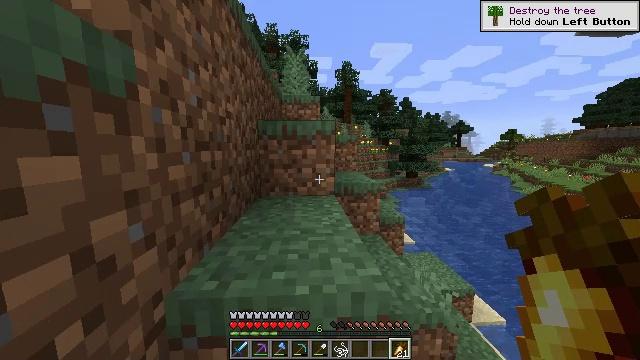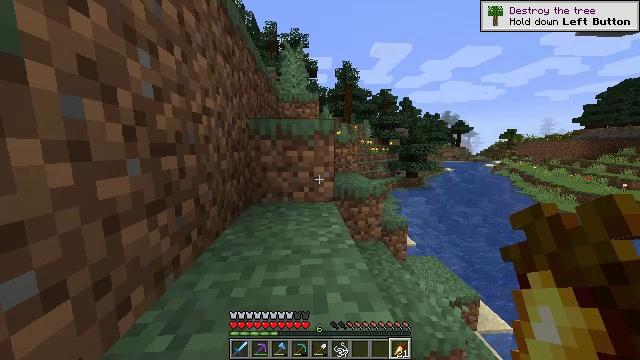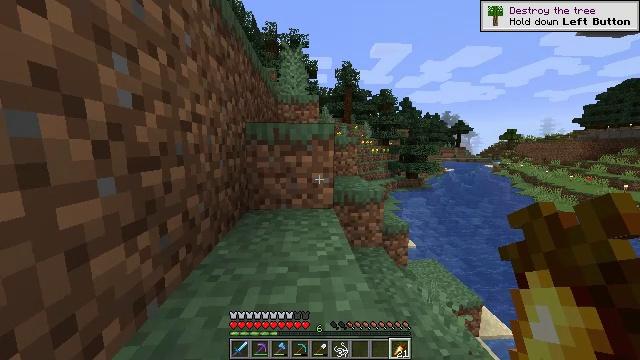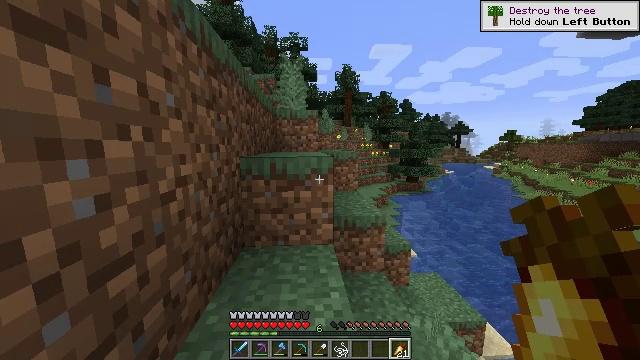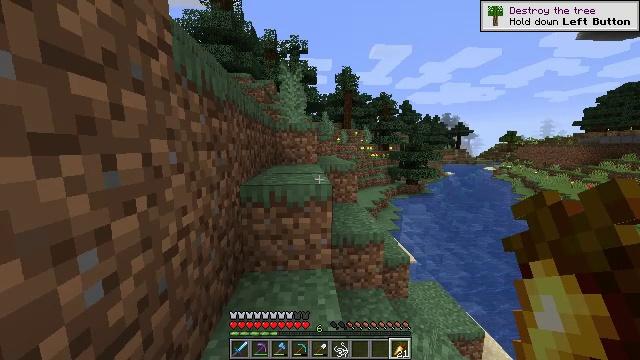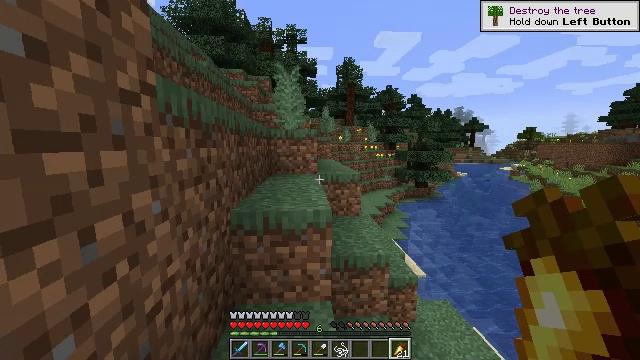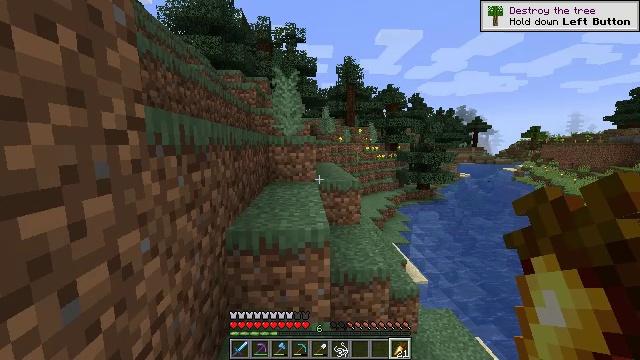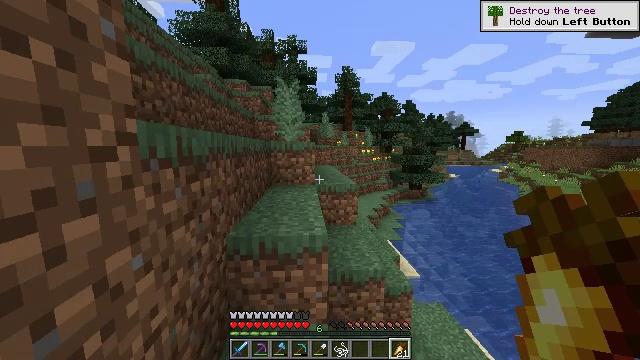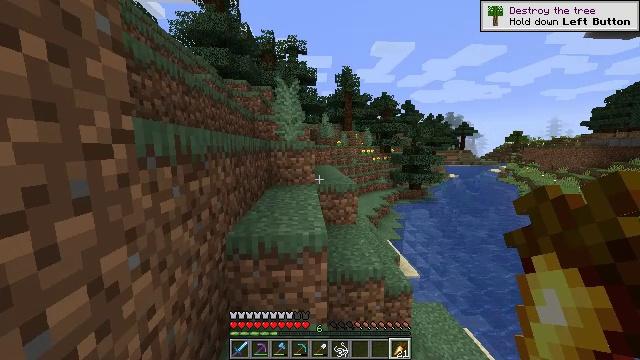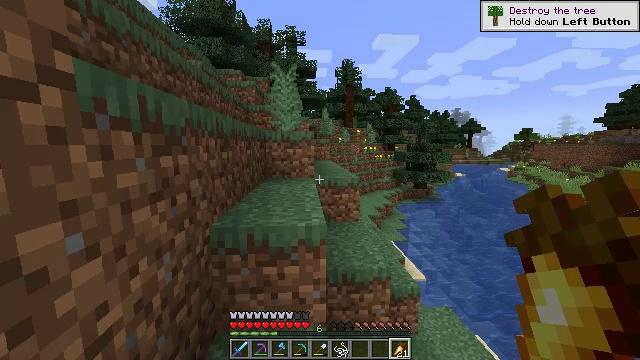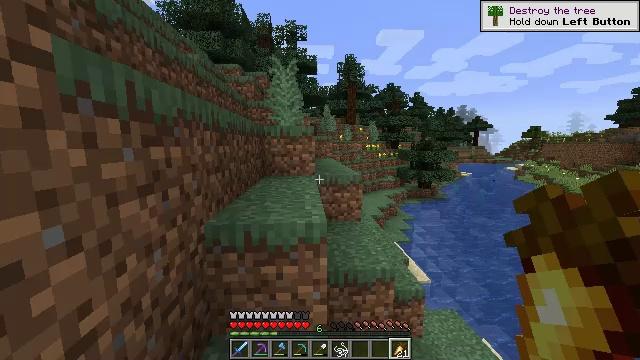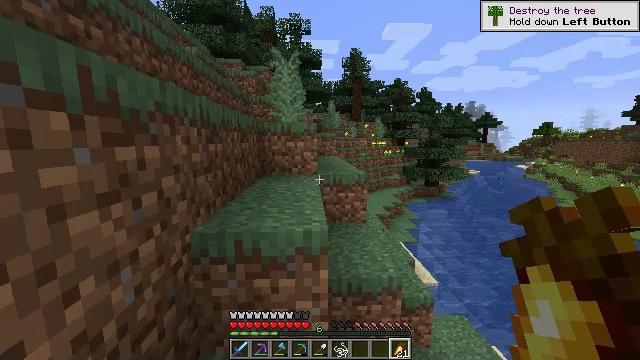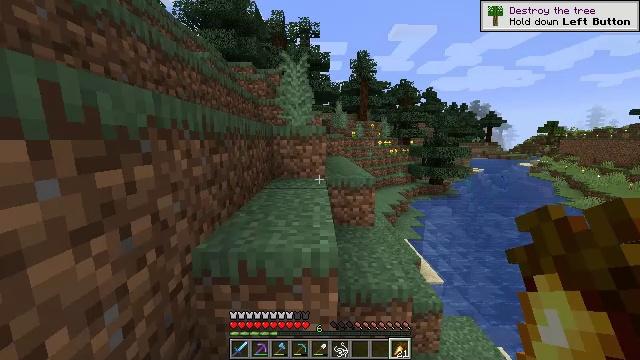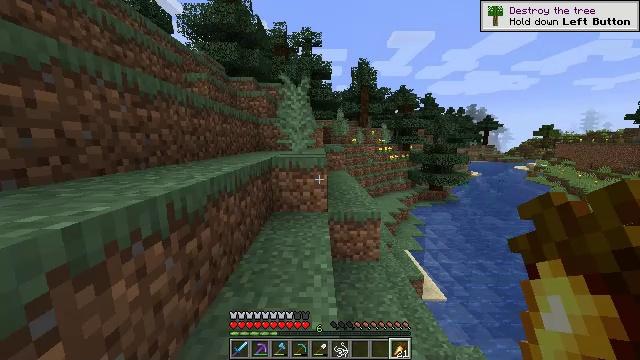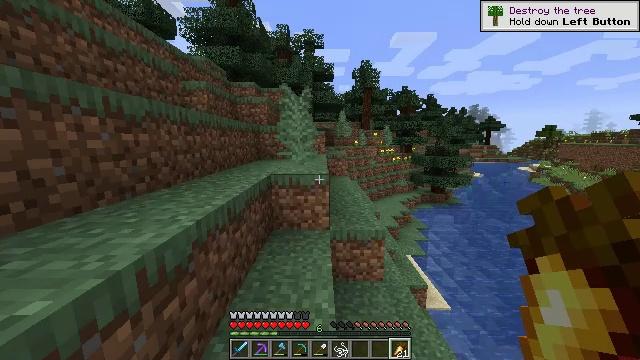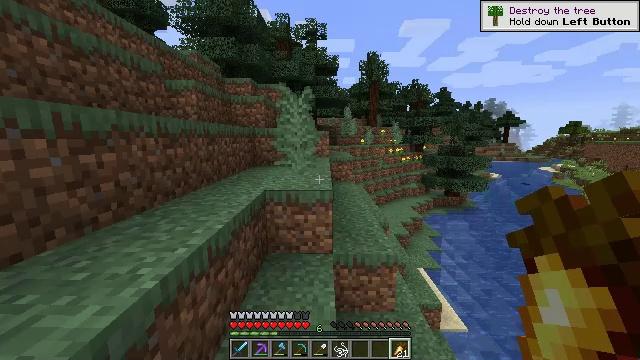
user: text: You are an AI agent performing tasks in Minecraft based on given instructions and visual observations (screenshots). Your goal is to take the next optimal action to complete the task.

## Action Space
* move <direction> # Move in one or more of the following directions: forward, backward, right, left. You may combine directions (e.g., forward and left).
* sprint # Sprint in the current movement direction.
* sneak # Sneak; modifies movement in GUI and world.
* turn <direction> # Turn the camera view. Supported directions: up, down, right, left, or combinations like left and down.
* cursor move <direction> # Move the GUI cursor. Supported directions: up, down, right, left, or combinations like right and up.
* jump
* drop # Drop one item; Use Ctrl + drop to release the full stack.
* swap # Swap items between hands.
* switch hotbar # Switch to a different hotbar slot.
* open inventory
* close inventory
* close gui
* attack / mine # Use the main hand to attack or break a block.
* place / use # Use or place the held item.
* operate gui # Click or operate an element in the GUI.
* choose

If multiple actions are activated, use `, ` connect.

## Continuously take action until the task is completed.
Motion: motion action
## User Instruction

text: Use the furnace to smelt stone into smooth stone.
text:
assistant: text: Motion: move forward, jump
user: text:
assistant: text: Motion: move forward, sprint, jump
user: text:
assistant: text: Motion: move forward, sprint, jump
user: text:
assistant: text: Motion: move forward, sprint, jump
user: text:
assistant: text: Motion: move forward, sprint, jump
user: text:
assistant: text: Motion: move forward, sprint, jump
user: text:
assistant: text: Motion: move forward, sprint, jump
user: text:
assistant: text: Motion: move forward, jump
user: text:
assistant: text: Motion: move forward, jump
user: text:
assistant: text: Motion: move forward, jump
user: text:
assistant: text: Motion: move forward, turn left, jump
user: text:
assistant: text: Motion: move forward, turn left, jump
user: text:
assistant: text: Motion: move forward, sprint, jump
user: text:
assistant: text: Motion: move forward, sprint, jump
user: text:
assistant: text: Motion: move forward, sprint, jump
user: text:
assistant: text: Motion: move forward, sprint, jump
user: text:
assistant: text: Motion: move forward, sprint, turn left, jump
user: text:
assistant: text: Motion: move forward, turn left, jump
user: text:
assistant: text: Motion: move forward, turn left, jump
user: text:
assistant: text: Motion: move forward, turn left, jump
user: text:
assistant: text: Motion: move forward, turn left, jump
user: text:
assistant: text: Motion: move forward, turn left, jump
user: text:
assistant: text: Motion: move forward, turn left, jump
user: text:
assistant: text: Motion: move forward, sprint, turn left, jump
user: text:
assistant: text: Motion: move forward, sprint, turn left, jump
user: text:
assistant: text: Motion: move forward, sprint, turn left, jump
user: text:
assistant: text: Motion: move forward, sprint, turn left, jump
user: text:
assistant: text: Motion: move forward, sprint, turn left, jump
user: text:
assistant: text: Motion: move forward, sprint, turn left, jump
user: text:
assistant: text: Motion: move forward, turn left, jump